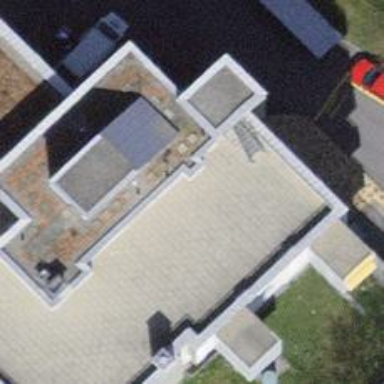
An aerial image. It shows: Nursing home.